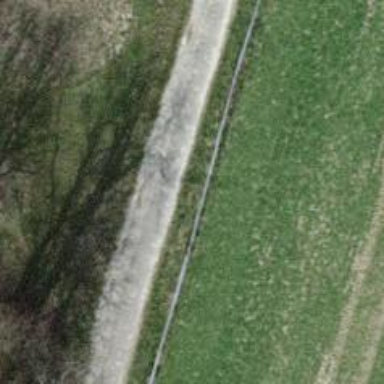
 primarily used for agricultural purposes."